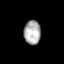
Tissue: lung
Cell type: Epithelial cells
Senescence score: 0.1927
Nuclear area (px): 399
Mean DAPI intensity: 171.564